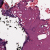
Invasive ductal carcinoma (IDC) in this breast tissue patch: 0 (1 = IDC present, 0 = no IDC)